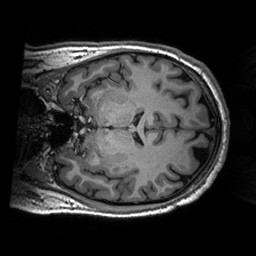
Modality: T1w
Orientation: coronal
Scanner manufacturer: siemens
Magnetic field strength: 3 T
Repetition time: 2.53 s
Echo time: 0.00288 s